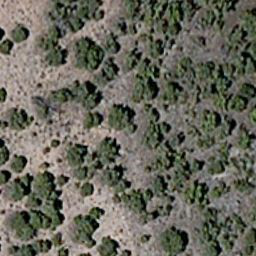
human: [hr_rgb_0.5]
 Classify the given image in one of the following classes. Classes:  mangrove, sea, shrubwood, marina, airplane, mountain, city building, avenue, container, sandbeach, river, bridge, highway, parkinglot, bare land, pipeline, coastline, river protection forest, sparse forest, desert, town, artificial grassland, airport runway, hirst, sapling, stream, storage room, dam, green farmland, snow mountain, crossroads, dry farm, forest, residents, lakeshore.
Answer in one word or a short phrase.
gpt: sparse forest